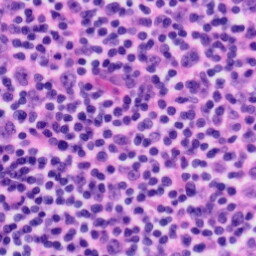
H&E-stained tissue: Tonsil